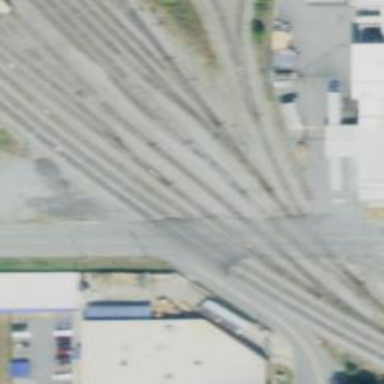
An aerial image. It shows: Level crossing along the railway.